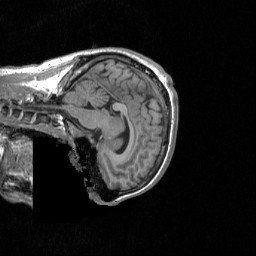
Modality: T1w
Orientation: sagittal